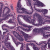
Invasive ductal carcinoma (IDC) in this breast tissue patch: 0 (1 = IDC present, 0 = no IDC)